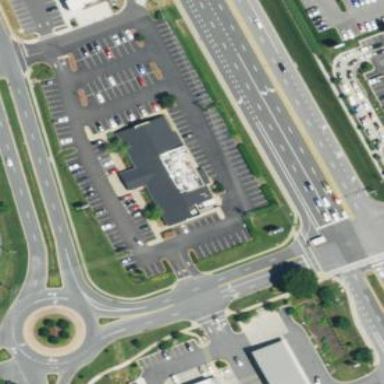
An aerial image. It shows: Restaurant building.